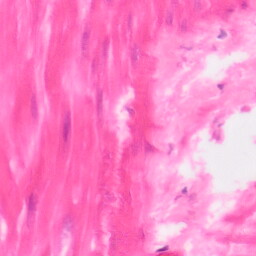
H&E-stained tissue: Colon